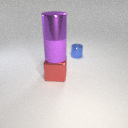
large purple rubber cylinder above large red metal cube